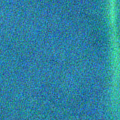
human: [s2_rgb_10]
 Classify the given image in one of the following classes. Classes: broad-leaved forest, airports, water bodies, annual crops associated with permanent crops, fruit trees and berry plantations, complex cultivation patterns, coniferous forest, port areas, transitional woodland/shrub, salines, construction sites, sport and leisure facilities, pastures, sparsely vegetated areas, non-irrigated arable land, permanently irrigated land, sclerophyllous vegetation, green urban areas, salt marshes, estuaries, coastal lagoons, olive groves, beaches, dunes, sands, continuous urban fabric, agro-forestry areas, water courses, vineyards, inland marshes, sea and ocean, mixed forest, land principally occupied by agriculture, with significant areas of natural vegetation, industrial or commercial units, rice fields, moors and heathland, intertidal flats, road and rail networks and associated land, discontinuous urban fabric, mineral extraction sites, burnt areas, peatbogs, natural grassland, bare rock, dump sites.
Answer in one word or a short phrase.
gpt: sea and ocean